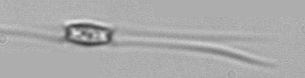
Label: Chaetoceros_similis